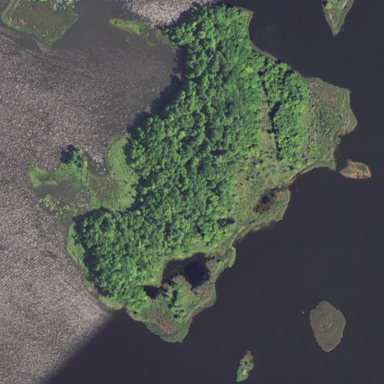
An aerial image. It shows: Island.